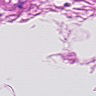
Metastatic tissue present: no